Question: I did a project using Spring with Thymeleaf and Tiles with the following structure :

I have configured my Spring-Servlet :
'''
<bean id="templateResolver"
class="org.thymeleaf.templateresolver.ServletContextTemplateResolver">
<property name="prefix" value="/WEB-INF/templates/" />
<property name="suffix" value=".html" />
<property name="characterEncoding" value="UTF-8" />
<property name="templateMode" value="HTML5" />
</bean>
<bean id="tilesConfigurer"
class="org.thymeleaf.extras.tiles2.spring4.web.configurer.ThymeleafTilesConfigurer">
<property name="definitions">
<list>
<value>/WEB-INF/tiles-defs.xml</value>
</list>
</property>
</bean>
<bean id="tilesViewResolver" class="org.thymeleaf.spring4.view.ThymeleafViewResolver">
<property name="viewClass"
value="org.thymeleaf.extras.tiles2.spring4.web.view.ThymeleafTilesView" />
<property name="templateEngine" ref="templateEngine" />
<property name="characterEncoding" value="UTF-8" />
</bean>
<bean id="templateEngine" class="org.thymeleaf.spring4.SpringTemplateEngine">
<property name="templateResolver" ref="templateResolver" />
<property name="additionalDialects">
<set>
<bean class="org.thymeleaf.extras.tiles2.dialect.TilesDialect" />
</set>
</property>
</bean>
'''
my Tiles Definition is :
'''
<tiles-definitions>
<definition name="layout" template="layout">
<put-attribute name="header" value="header" />
<put-attribute name="menu" value="menu" />
<put-attribute name="footer" value="footer" />
<put-attribute name="body" />
</definition>
<definition name="usersView" extends="layout">
<put-attribute name="body" value="pages :: users" />
</definition>
</tiles-definitions>
'''
will this give me the following error :
'''
Error resolving template "pages", template might not exist or might not be accessible by any of the configured Template Resolvers
'''
but when i move the users.html page to the templates folder and make my tiles def as
'''
<definition name="usersView" extends="layout">
<put-attribute name="body" value="users" />
</definition>
'''
its working fine .
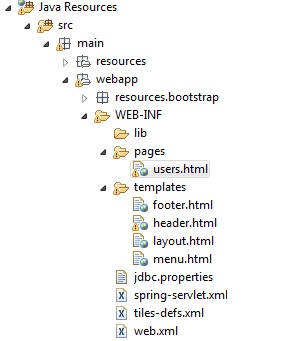
Answer: Yes it can be by using the
just change your Spring-Servlet.xml to
'''
<bean id="templateResolver"
class="org.thymeleaf.templateresolver.ServletContextTemplateResolver">
<property name="prefix" value="/WEB-INF/" />
<property name="suffix" value=".html" />
<property name="characterEncoding" value="UTF-8" />
<property name="templateMode" value="HTML5" />
</bean>
<bean id="tilesConfigurer"
class="org.thymeleaf.extras.tiles2.spring4.web.configurer.ThymeleafTilesConfigurer">
<property name="definitions">
<list>
<value>/WEB-INF/tiles-defs.xml</value>
</list>
</property>
</bean>
<bean id="tilesViewResolver" class="org.thymeleaf.spring4.view.ThymeleafViewResolver">
<property name="viewClass"
value="org.thymeleaf.extras.tiles2.spring4.web.view.ThymeleafTilesView" />
<property name="templateEngine" ref="templateEngine" />
<property name="characterEncoding" value="UTF-8" />
<property name="order" value="1" />
<property name="viewNames" value="templates/*,pages/*" />
</bean>
<bean id="templateEngine" class="org.thymeleaf.spring4.SpringTemplateEngine">
<property name="templateResolver" ref="templateResolver" />
<property name="additionalDialects">
<set>
<bean class="org.thymeleaf.extras.tiles2.dialect.TilesDialect" />
</set>
</property>
</bean>
'''
and your tiles definition to
'''
<tiles-definitions>
<definition name="layout" template="templates/layout">
<put-attribute name="header" value="templates/header" />
<put-attribute name="menu" value="templates/menu" />
<put-attribute name="footer" value="templates/footer" />
<put-attribute name="body" />
</definition>
<definition name="pages/usersView" extends="layout">
<put-attribute name="body" value="pages/users" />
</definition>
</tiles-definitions>
'''
we have defined the root folder in the prefix at the Resolver
'''
<property name="prefix" value="/WEB-INF/" />
'''
and extended it by
'''
<property name="viewNames" value="templates/*,pages/*" />
'''
to the needed folders and any new view folder you create should goes in this property also redirect or forward too